Question: i am having a program written using 'DialogBox' to initialize main window.
'''
int APIENTRY WinMain( HINSTANCE hInstance, HINSTANCE hPrevInstance,
LPSTR lpCmdLine, int nCmdShow )
{
DialogBox(hInstance, MAKEINTRESOURCE(IDD_MAIN),hWnd, (DLGPROC)**DlgProc**);
return 0;
}
'''
and in 'DlgProc'
'''
LRESULT CALLBACK DlgProc(HWND hWndDlg, UINT Msg, WPARAM wParam, LPARAM lParam)
{
switch (LOWORD(Msg))
{
//some code............
case WM_CLOSE:
nid.uCallbackMessage=WM_MY_NOTIFY;//Zi Ding Yi De Xiao Xi Ming Cheng
//some code.........
case WM_MY_NOTIFY:
//some code here.......
return TRUE;
case WM_COMMAND:
//Cannot receive the tray context menu left click message
switch (LOWORD (wParam))
{
case IDM_TRAY_EXIT:
SendMessage(hWndDlg,WM_CLOSE,0,0);
return TRUE;
}
return TRUE;
}
return FALSE;
}
'''

i wanted to click on a menu item and trigger something , as the image above , after I click Item 1 , there's a messagebox poped out.
So,my question is what message can receive left clicking tray icon contextmenu ?
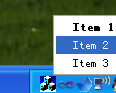
Answer: The message should be in the callback of the context menu shown